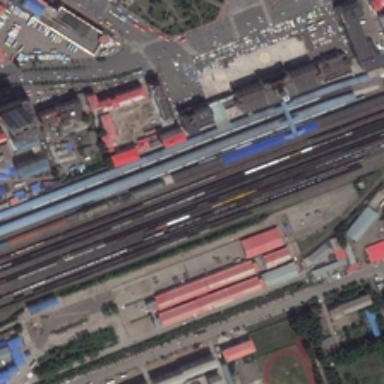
Many trains stop at the station railway .